Interaction volume radius: 5 \u00c5
Interaction volume height: 10 \u00c5
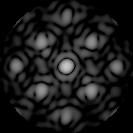
Disorder parameter: 0.2083